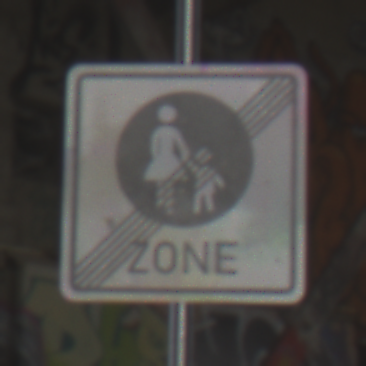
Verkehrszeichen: EndeFussgaengerzone
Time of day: Midday
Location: Roofed (Special)
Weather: Overcast
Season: NotSpecified
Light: Natural